Question: I am very new to web development. I am trying to use jquery to show slider on the web-page. However, I am not able to see the silder on the web-page. I tried debugging the code via. firebug. However, I don't see any error over there. Can somebody please tell me on what I am missing possibly?
I am using Linux - Fedora core 16 and Firefox- 38.0.5 to run this code
index.html
'''
<!DOCTYPE html>
<html>
<script src= "jquery-2.1.4.min.js"> </script>
<script src= "js/jquery-ui.js"> </script>
<script src= "js/jqueryTutorial.js"> </script>
<title> "My Page"</title>
<head> "Hello Jquery"</head>
<body>
<div id="slider"> </div>
</body>
</html>
'''
Here is the jqueryTutorial.js file.
'''
(function() {
$("#slider").slider();
})();
'''
There are no errors in the firebug console.
Here is the screen shot.

---
Finally, I did the following from the source - jquery slider
'''
<!doctype html>
<html lang="en">
<head>
<meta charset="utf-8">
<title>jQuery UI Slider - Default functionality</title>
<link rel="stylesheet" href="//code.jquery.com/ui/1.11.4/themes/smoothness/jquery-ui.css">
<script src="//code.jquery.com/jquery-1.10.2.js"></script>
<script src="//code.jquery.com/ui/1.11.4/jquery-ui.js"></script>
<link rel="stylesheet" href="/resources/demos/style.css">
<script>
$(function() {
$( "#slider" ).slider();
});
</script>
</head>
<body>
<div id="slider"></div>
</body>
</html>
'''
Now, I see the following error on the firebug.
'''
ReferenceError: $ is not defined
$(function() {
index.html (line 11, col 2)
'''
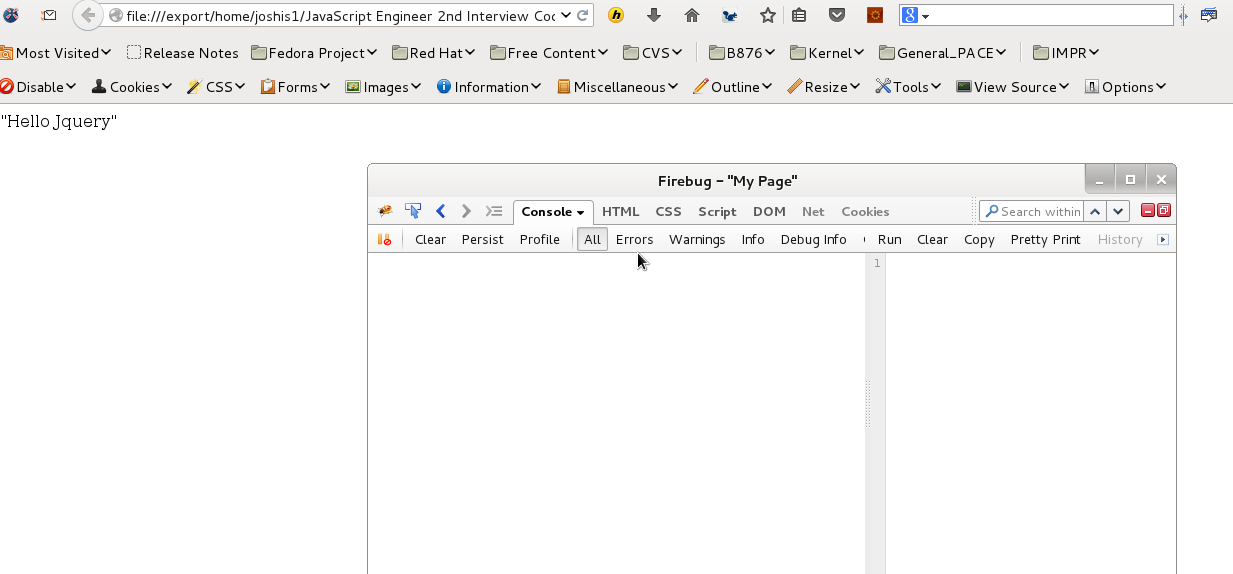
Answer: Try this:
'''
jQuery(document).ready(function () {
(function() {
$("#slider").slider();
})();
});
'''
Ok , the issue comes from the tags.
You wrote this:
'''
<!DOCTYPE html>
<html>
<script src= "jquery-2.1.4.min.js"> </script>
<script src= "js/jquery-ui.js"> </script>
<script src= "js/jqueryTutorial.js"> </script>
<title> "My Page"</title>
<head> "Hello Jquery"</head>
<body>
<div id="slider"> </div>
</body>
</html>
'''
And you HAVE to write this:
'''
<!DOCTYPE html>
<html>
<head>
<script src= "jquery-2.1.4.min.js"> </script>
<script src= "js/jquery-ui.js"> </script>
<script src= "js/jqueryTutorial.js"> </script>
<title> "My Page"</title>
</head>
<body>
<div id="slider"> </div>
</body>
</html>
'''
;-)
'''
<!doctype html>
<html lang="en">
<head>
<meta charset="utf-8">
<title>jQuery UI Slider - Default functionality</title>
<link rel="stylesheet" href="http://code.jquery.com/ui/1.11.4/themes/smoothness/jquery-ui.css">
<script src="http://code.jquery.com/jquery-1.10.2.js"></script>
<script src="http://code.jquery.com/ui/1.11.4/jquery-ui.js"></script>
<link rel="stylesheet" href="/resources/demos/style.css">
<script>
jQuery(function() {
$( "#slider" ).slider();
});
</script>
</head>
<body>
<div id="slider"></div>
</body>
</html>
'''